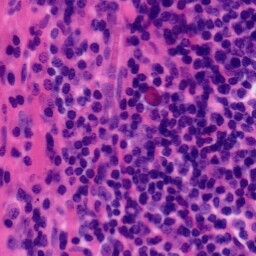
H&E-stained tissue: Tonsil